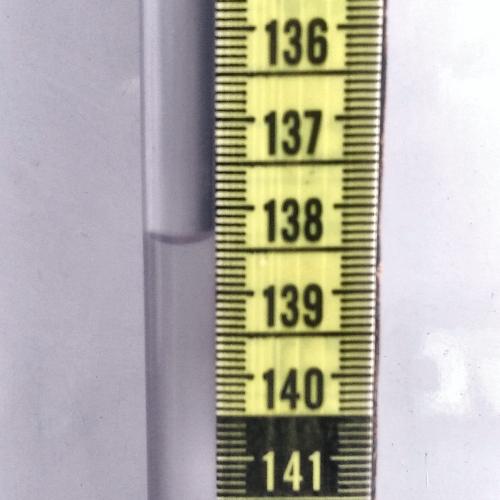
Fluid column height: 138.4 cm